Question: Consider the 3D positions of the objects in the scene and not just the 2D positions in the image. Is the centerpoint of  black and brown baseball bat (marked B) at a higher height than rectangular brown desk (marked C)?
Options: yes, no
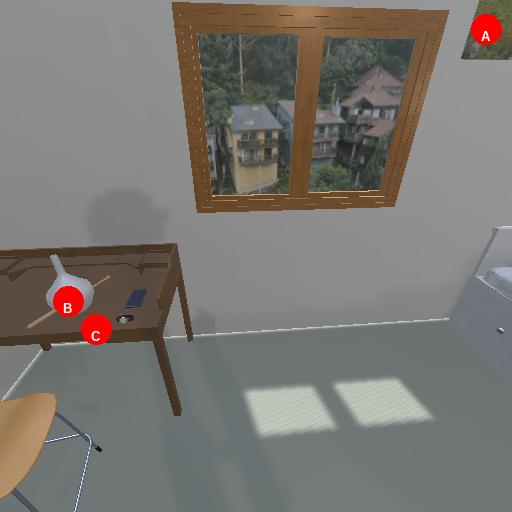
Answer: yes